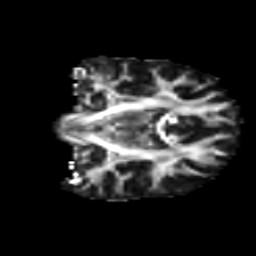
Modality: FA
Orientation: coronal
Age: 17
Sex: female
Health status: ill
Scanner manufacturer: ge
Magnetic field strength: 3 T
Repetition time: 6.752 s
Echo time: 0.079 s